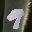
Label: 9